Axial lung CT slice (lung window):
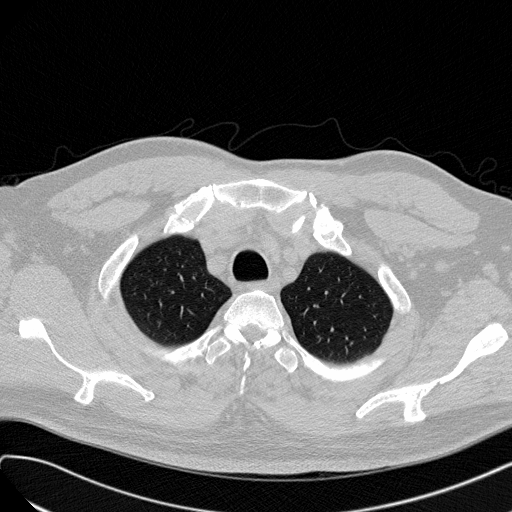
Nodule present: no